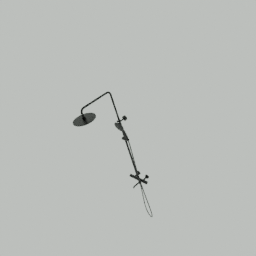
Label: appliances